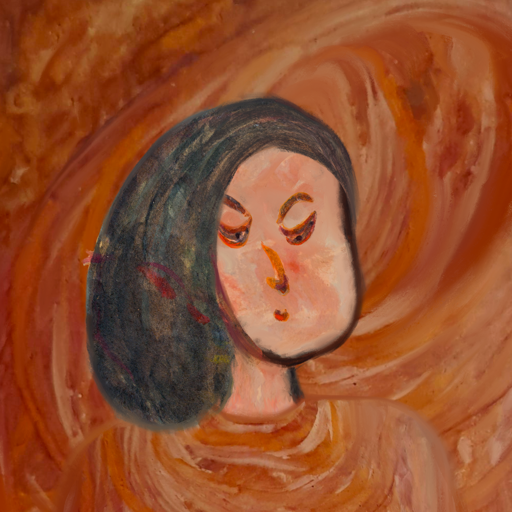
Background: Pious_Lady, Head And Neck Side: Roy_Bahadur, Face Side: Hypocrite, Bust: Pious_Lady, Hair Side: Gypsy_Mother, Head Accessory: Blank, Second Necklace: Blank, Necklace: Blank, Baby: Blank